Question: I have a data frame:
'''
runApp(
list(ui = bootstrapPage(pageWithSidebar(
headerPanel("Data frame with colors"),
sidebarPanel(),
mainPanel(
tableOutput("my_dataframe")
)
)
)
,
server = function(input, output) {
output$my_dataframe <- renderTable({
data.frame("Brand ID"=1:4,"Client1"=c("red", "green", "green", "green"),
"Client2"=c("green", "red", "green", "red"))
})
}
)
)
'''
Is it possible to color data frame like:

For example, when I have contidion1 I need to color data frame cell with red, on condition2 - with green.
Any help would be really appreciated.
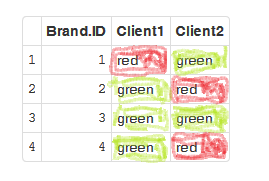
Answer: Here is a solution. To use it, you have to define css in a vector:
'''
css <- c("#bgred {background-color: #FF0000;}",
"#bgblue {background-color: #0000FF;}")
'''
and write '#...' inside the cell :
'''
> data.frame(x=c("A","B"), y=c("red cell #bgred", "blue cell #bgblue"))
x y
1 A red cell #bgred
2 B blue cell #bgblue
'''
Then use my 'colortable()' function mainly inspired from the 'highlightHTML' package and from my personal shiny experience. Here is an example:
'''
library(pander)
library(markdown)
library(stringr)
library(shiny)
# function derived from the highlightHTMLcells() function of the highlightHTML package
colortable <- function(htmltab, css, style="table-condensed table-bordered"){
tmp <- str_split(htmltab, "
")[[1]]
CSSid <- gsub("\{.+", "", css)
CSSid <- gsub("^[\s+]|\s+$", "", CSSid)
CSSidPaste <- gsub("#", "", CSSid)
CSSid2 <- paste(" ", CSSid, sep = "")
ids <- paste0("<td id='", CSSidPaste, "'")
for (i in 1:length(CSSid)) {
locations <- grep(CSSid[i], tmp)
tmp[locations] <- gsub("<td", ids[i], tmp[locations])
tmp[locations] <- gsub(CSSid2[i], "", tmp[locations],
fixed = TRUE)
}
htmltab <- paste(tmp, collapse="
")
Encoding(htmltab) <- "UTF-8"
list(
tags$style(type="text/css", paste(css, collapse="
")),
tags$script(sprintf(
'$( "table" ).addClass( "table %s" );', style
)),
HTML(htmltab)
)
}
##
runApp(
list(
ui=pageWithSidebar(
headerPanel(""),
sidebarPanel(
),
mainPanel(
uiOutput("htmltable")
)
),
server=function(input,output,session){
output$htmltable <- renderUI({
# define CSS tags
css <- c("#bgred {background-color: #FF0000;}",
"#bgblue {background-color: #0000FF;}")
# example data frame
# add the tag inside the cells
tab <- data.frame(x=c("A","B"), y=c("red cell #bgred", "blue cell #bgblue"))
# generate html table with pander package and markdown package
htmltab <- markdownToHTML(
text=pandoc.table.return(
tab,
style="rmarkdown", split.tables=Inf
),
fragment.only=TRUE
)
colortable(htmltab, css)
})
})
)
'''